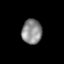
Tissue: lung
Cell type: Epithelial cells
Senescence score: 0.1607
Nuclear area (px): 484
Mean DAPI intensity: 140.552